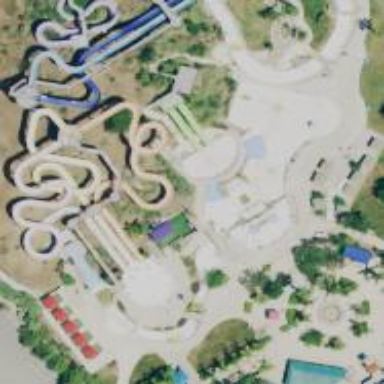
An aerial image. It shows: Water slide attraction.